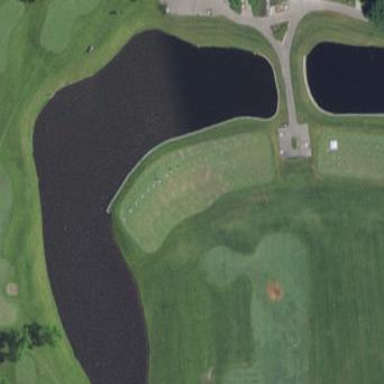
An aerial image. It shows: Golf tee.